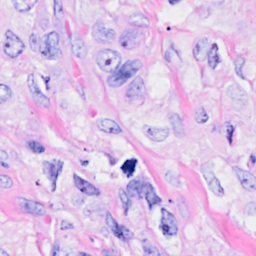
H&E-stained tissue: Breast